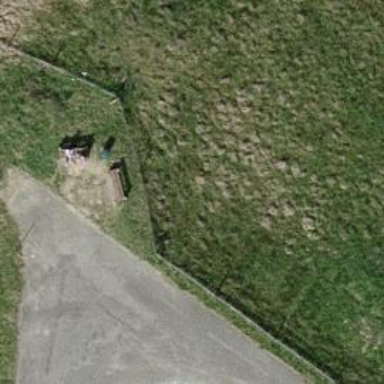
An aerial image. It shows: Brown bench in the vicinity.